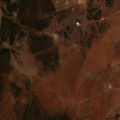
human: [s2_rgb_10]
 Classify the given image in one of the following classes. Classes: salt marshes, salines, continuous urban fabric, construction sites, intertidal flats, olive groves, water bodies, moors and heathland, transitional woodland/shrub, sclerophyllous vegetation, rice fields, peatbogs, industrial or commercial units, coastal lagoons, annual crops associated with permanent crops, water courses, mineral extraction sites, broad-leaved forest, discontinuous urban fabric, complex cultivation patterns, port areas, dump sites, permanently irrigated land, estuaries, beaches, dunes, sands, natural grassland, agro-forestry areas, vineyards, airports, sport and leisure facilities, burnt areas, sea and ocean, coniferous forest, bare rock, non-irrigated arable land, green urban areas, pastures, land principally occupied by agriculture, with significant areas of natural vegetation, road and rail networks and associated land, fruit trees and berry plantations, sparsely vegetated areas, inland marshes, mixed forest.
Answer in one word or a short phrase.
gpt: non-irrigated arable land, pastures, land principally occupied by agriculture, with significant areas of natural vegetation, sclerophyllous vegetation